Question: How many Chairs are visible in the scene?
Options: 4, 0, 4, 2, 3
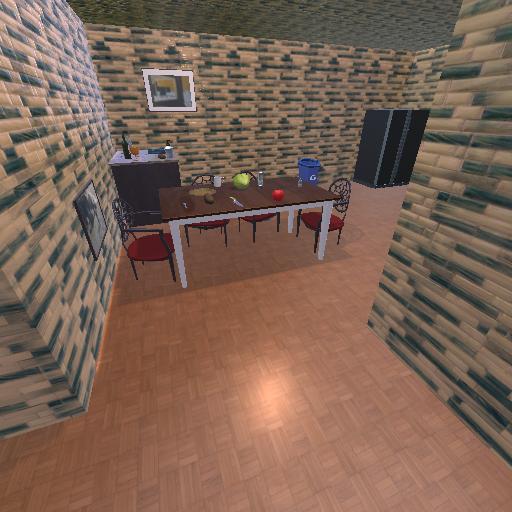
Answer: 4